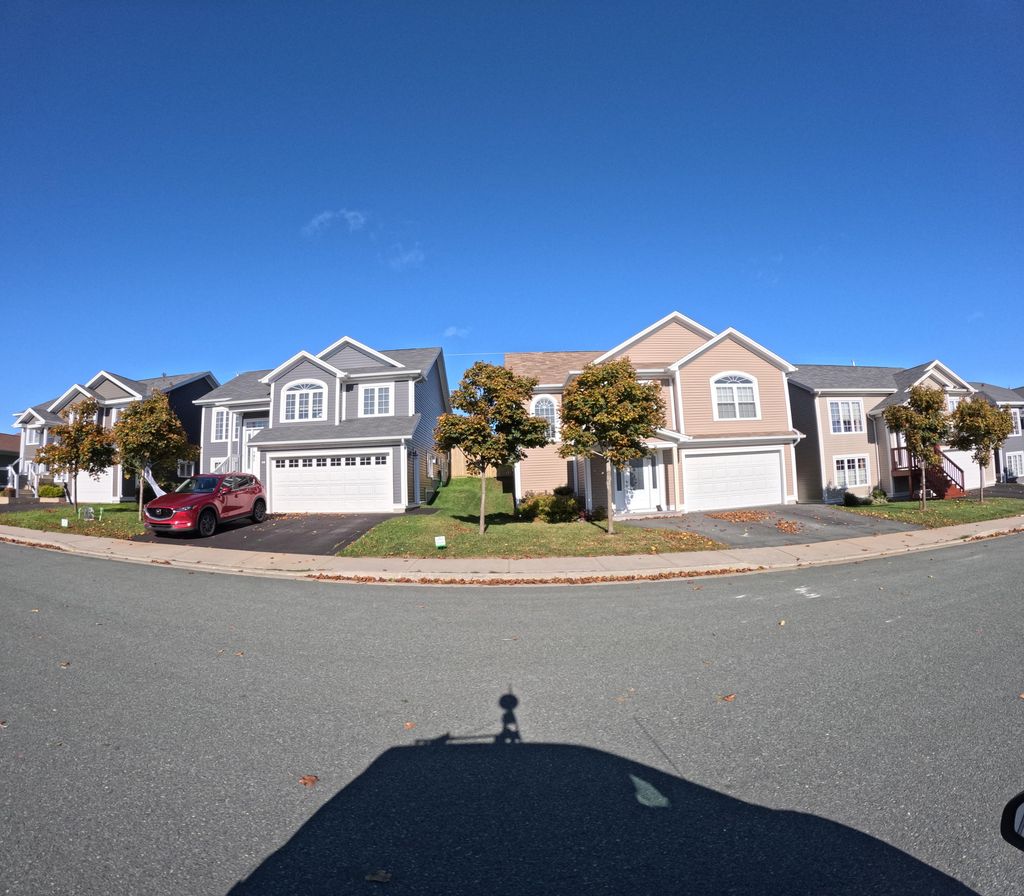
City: st_johns